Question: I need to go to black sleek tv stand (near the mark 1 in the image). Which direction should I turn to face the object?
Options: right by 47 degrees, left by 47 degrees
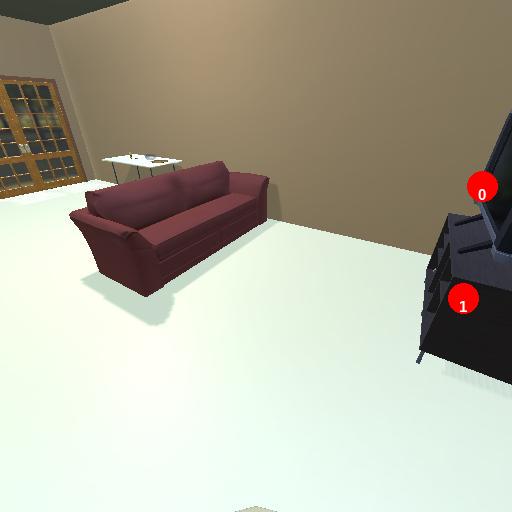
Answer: right by 47 degrees